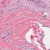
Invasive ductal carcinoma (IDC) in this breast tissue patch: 1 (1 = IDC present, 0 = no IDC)